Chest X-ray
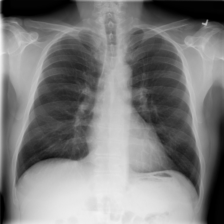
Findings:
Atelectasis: negative
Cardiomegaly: negative
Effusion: negative
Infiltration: negative
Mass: negative
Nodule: negative
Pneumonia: negative
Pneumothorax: negative
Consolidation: negative
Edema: negative
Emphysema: negative
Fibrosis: negative
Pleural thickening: negative
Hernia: negative